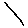
Label: line